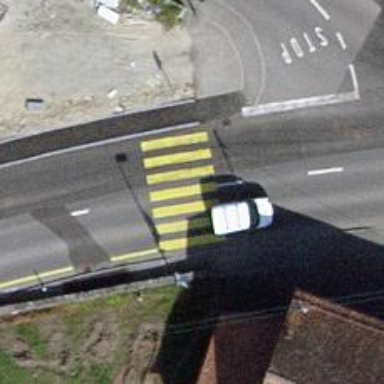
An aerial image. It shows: Zebra crossing on the road.